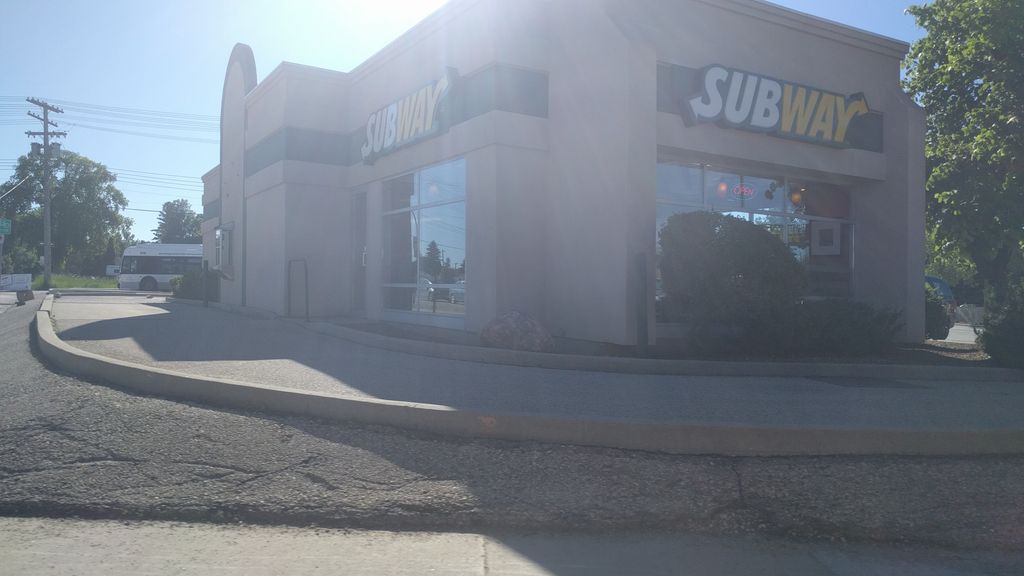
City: winnipeg